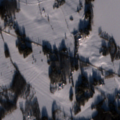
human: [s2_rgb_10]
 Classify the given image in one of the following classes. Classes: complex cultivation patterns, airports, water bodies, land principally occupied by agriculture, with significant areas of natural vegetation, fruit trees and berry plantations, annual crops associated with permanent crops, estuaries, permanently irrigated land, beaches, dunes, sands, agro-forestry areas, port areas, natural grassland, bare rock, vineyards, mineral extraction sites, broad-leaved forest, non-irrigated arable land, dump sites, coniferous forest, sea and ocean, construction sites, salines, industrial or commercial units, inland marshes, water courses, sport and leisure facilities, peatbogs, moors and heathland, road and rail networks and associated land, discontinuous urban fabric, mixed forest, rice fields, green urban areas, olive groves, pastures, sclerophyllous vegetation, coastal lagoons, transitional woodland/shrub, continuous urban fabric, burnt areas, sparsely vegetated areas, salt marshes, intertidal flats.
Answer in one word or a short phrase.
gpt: non-irrigated arable land, land principally occupied by agriculture, with significant areas of natural vegetation, coniferous forest, mixed forest, transitional woodland/shrub, water bodies